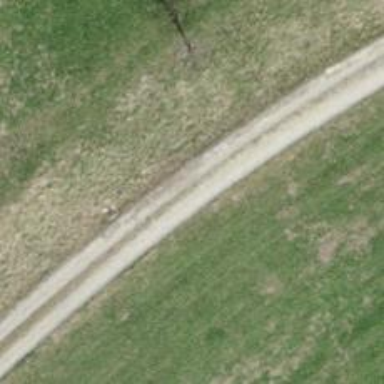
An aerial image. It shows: Unpaved track road.